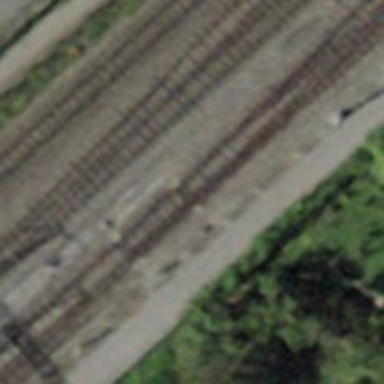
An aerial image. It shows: Railway switch.